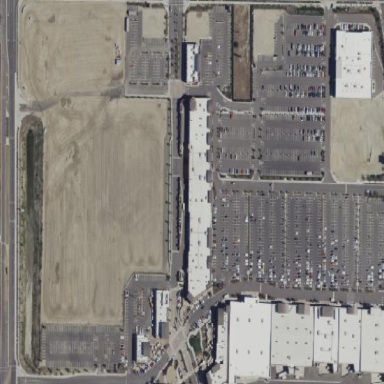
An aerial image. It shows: Retail area.